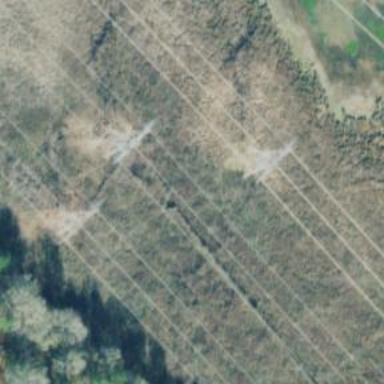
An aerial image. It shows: Lattice structure tower.